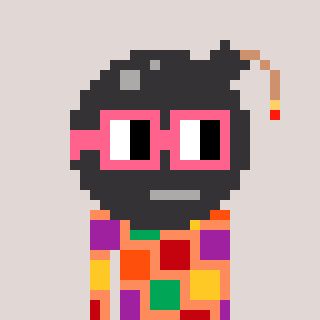
a pixel art character with square pink glasses, a bomb-shaped head and a peachy-colored body on a warm background